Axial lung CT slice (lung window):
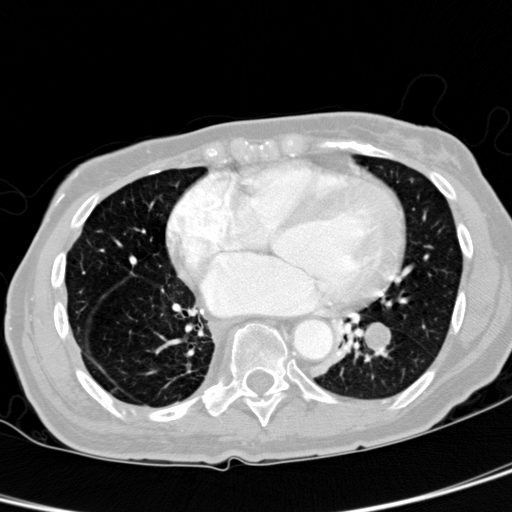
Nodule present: yes
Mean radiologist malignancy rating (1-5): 3.75